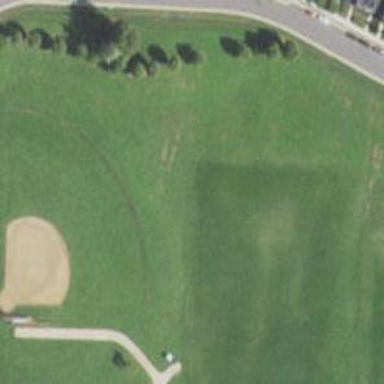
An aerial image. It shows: Baseball pitch for leisure and sports activities.